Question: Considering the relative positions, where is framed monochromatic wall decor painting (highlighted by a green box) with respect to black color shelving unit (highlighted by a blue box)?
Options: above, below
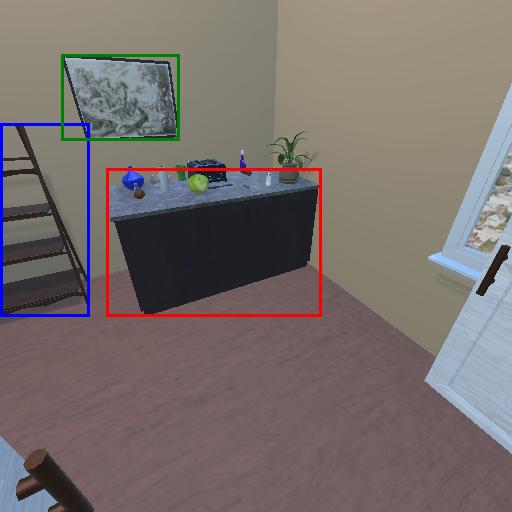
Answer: above